Маленький шарик $B$ лежит на краю стола высотой $1~ м$, другой такой же шарик $A$ подвешен на нити длиной $1 ~м$ и представляет собой математический маятник (см. рис). Если нить с шариком $A$ привести в горизонтальное положение и отпустить, то между шариками произойдет упругое столкновение. Рассматривая движение шарика $B$ только до момента его падения на землю, ответьте на вопросы:
Какой шарик дольше находится в движении?
У какого шарика больше длина траектории?
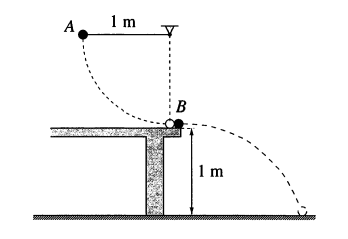
Ответ: Шарик $A$
Ответ: У шарика $B$
Темы:
T, Механика, Динамика, Соударения, 200 задач